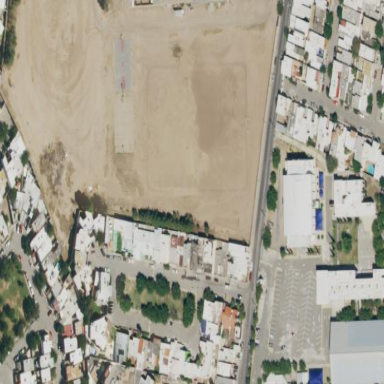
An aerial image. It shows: Soccer pitch for outdoor sports and leisure activities.